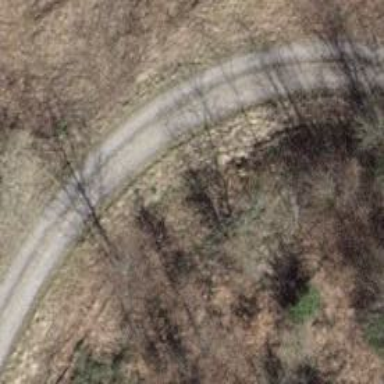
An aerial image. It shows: Dirt track road with grade3 tracktype.